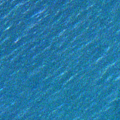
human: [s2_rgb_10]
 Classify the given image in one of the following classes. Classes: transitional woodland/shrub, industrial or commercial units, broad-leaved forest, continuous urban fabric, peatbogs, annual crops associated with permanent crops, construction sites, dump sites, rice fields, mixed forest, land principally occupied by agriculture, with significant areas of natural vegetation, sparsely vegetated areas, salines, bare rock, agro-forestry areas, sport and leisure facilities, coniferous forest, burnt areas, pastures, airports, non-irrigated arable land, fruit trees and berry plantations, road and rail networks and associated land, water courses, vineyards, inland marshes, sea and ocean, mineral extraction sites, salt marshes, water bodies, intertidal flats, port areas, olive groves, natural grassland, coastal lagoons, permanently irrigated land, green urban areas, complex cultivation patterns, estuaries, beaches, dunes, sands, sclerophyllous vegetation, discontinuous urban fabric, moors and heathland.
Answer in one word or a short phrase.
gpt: sea and ocean